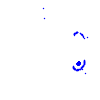
Particle: electron